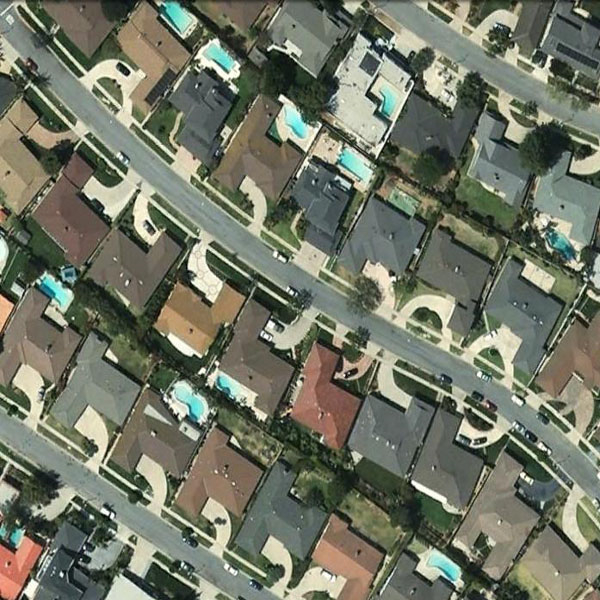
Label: DenseResidential